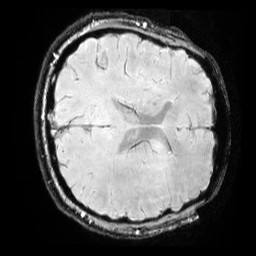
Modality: SWI
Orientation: axial
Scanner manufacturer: siemens
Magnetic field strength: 3 T
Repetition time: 0.03 s
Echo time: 0.02 s